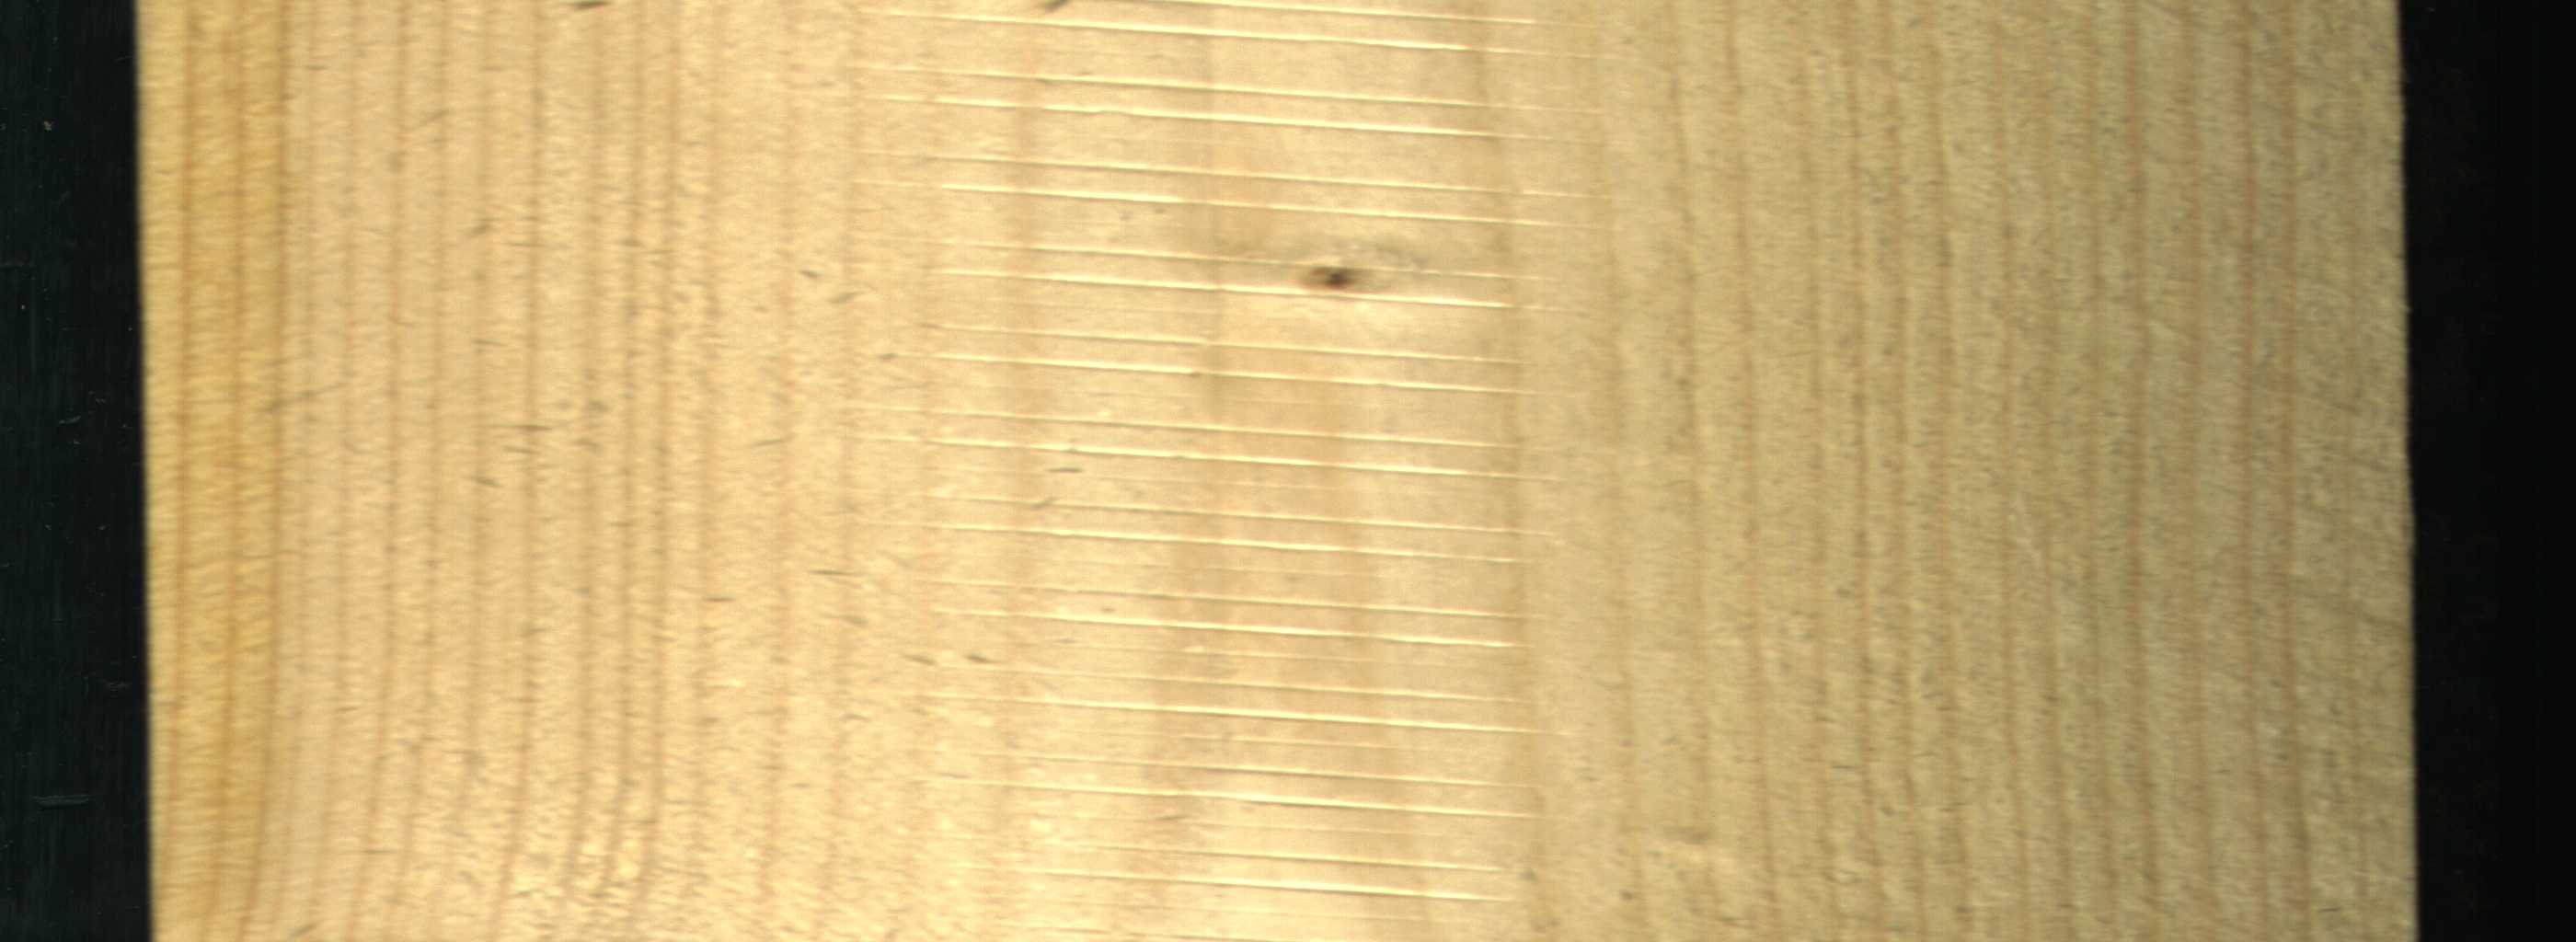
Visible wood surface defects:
Live_Knot